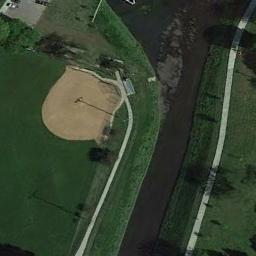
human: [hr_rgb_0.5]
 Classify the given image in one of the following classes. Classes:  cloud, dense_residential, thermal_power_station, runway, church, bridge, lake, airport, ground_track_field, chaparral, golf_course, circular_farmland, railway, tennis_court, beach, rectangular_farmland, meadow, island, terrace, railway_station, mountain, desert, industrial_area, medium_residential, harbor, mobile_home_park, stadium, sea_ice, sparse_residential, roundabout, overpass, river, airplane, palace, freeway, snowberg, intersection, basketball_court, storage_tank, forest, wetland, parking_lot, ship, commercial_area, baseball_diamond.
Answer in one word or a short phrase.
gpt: baseball_diamond